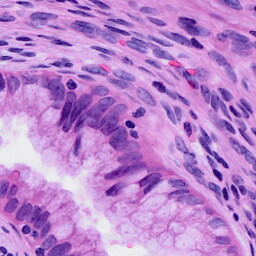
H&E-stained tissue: Cervix